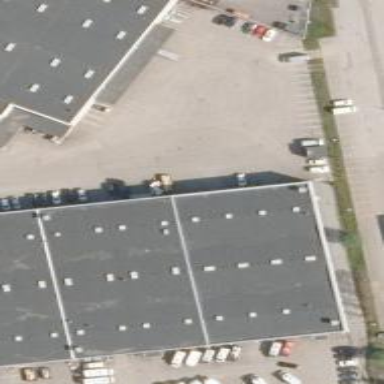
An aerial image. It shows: Industrial building.